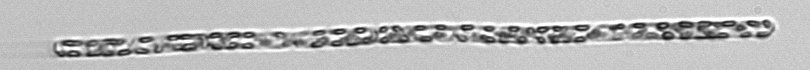
Label: Dactyliosolen_fragilissimus